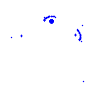
Particle: pion